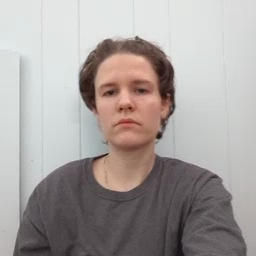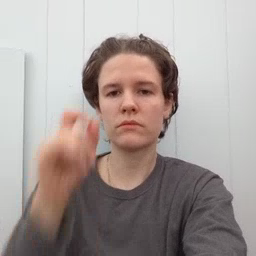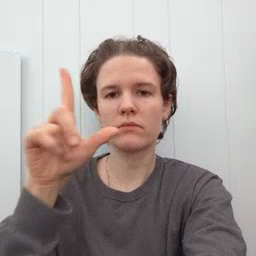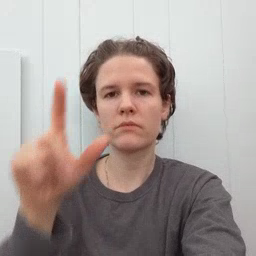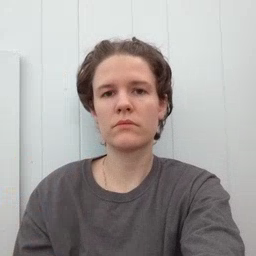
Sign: wake